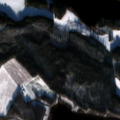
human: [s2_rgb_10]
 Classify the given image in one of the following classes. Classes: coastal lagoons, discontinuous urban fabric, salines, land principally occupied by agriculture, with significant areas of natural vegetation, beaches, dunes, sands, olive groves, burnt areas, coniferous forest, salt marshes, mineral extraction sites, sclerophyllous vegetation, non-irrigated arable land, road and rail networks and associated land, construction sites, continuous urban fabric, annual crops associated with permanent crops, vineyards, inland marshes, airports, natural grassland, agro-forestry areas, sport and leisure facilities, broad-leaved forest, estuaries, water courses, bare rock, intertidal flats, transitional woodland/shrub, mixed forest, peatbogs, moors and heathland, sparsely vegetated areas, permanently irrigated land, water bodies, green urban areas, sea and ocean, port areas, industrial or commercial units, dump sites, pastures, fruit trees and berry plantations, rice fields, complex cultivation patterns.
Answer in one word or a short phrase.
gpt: non-irrigated arable land, land principally occupied by agriculture, with significant areas of natural vegetation, coniferous forest, inland marshes, water bodies